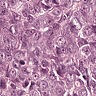
Metastatic tissue present: yes